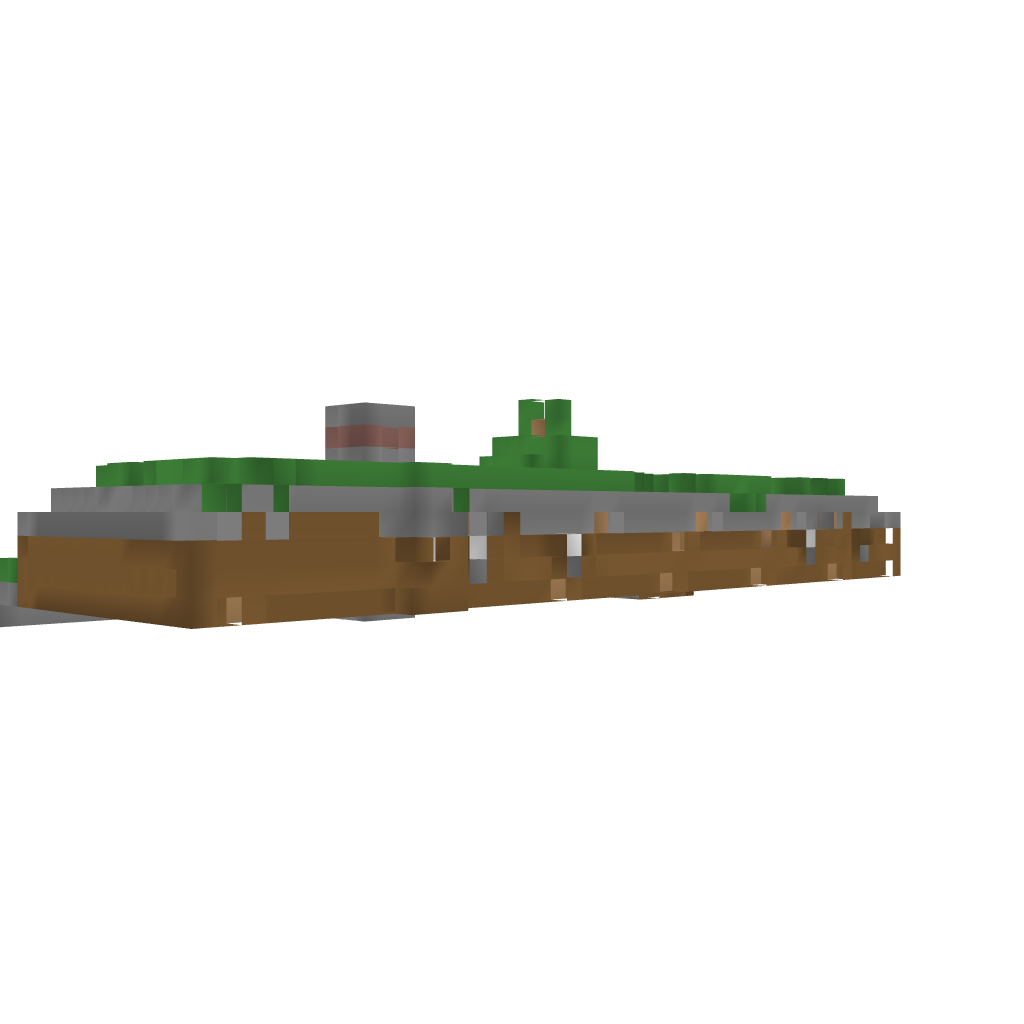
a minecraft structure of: Bagend Hobbit Hole bad low quality